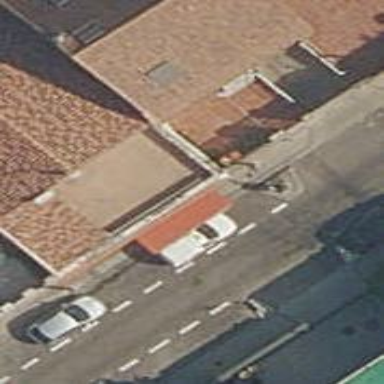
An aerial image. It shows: Restaurant.